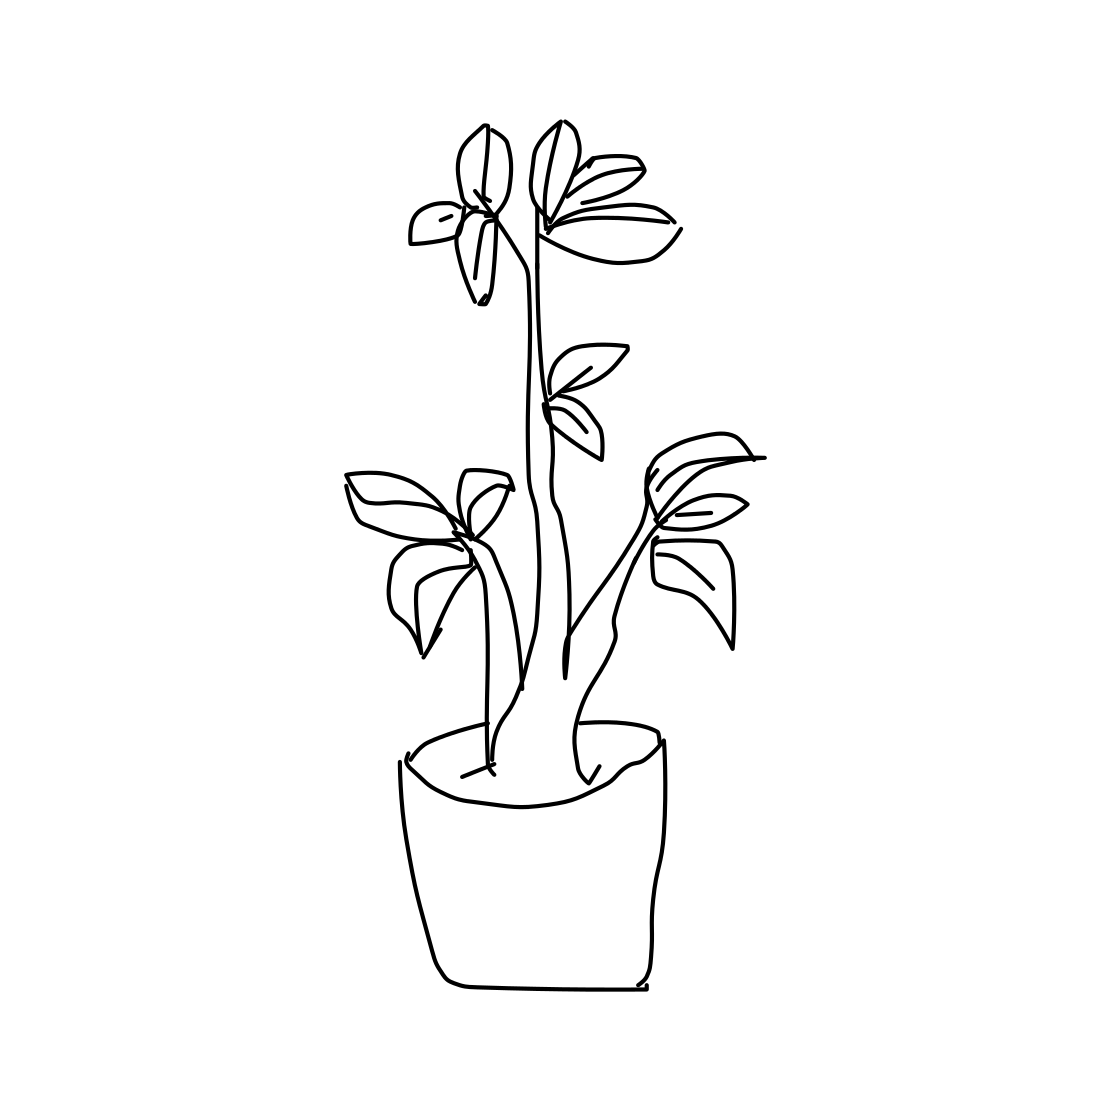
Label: potted plant